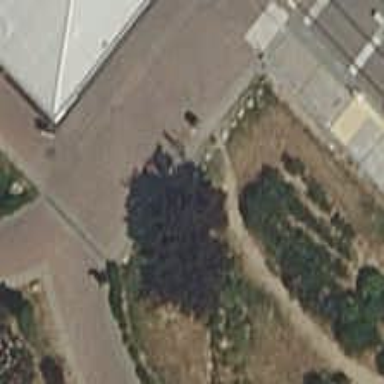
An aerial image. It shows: Bicycle parking area with stands.